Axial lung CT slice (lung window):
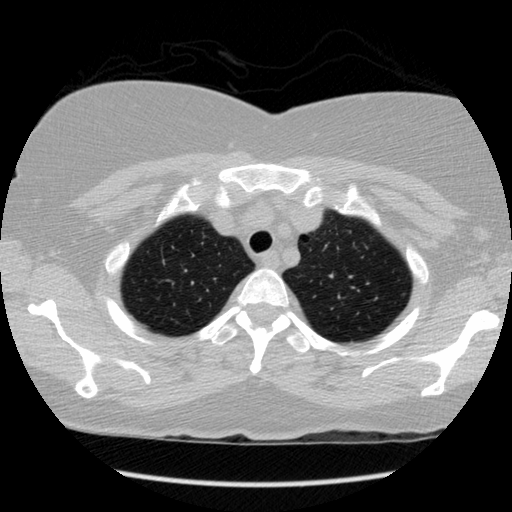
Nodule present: no